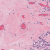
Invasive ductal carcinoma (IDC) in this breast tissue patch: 1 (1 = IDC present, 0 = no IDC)